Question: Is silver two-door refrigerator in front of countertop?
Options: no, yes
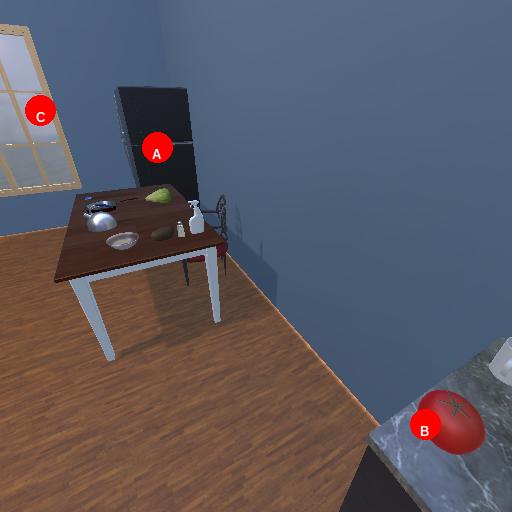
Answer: no